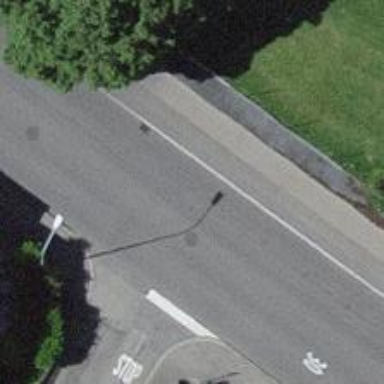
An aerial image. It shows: Residential road with asphalt surface and no sidewalk.